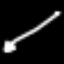
Label: pencil